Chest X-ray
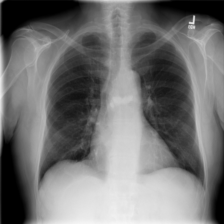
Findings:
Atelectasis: negative
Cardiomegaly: negative
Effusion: negative
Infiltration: negative
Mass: negative
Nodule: negative
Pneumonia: negative
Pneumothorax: negative
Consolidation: negative
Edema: negative
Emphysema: negative
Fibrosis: negative
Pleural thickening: negative
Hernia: negative